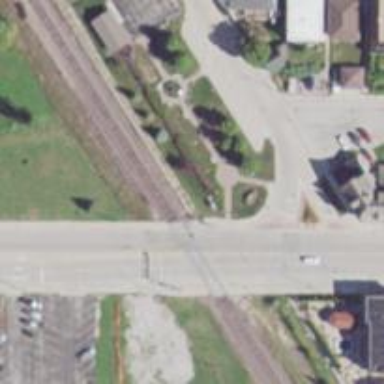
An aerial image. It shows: Crossing for the railway.